Question: I use curl to get a feed from the facebook graph :
'''
$ch = curl_init();
$options = array(
CURLOPT_URL => $url,
CURLOPT_RETURNTRANSFER => true,
CURLOPT_HEADER => false,
CURLOPT_FOLLOWLOCATION => true,
CURLOPT_ENCODING => "",
// CURLOPT_AUTOREFERER => true,
// CURLOPT_CONNECTTIMEOUT => 120,
// CURLOPT_TIMEOUT => 120,
// CURLOPT_MAXREDIRS => 10,
CURLOPT_USERAGENT => 'Mozilla/5.0 (Windows NT 6.1; WOW64; rv:25.0) Gecko/20100101 Firefox/25.0'
);
curl_setopt_array( $ch, $options );
$resultat = curl_exec($ch);
$code = curl_getinfo($ch, CURLINFO_HTTP_CODE);
curl_close($ch);
// return
$answer = array(
'response' => 'ok',
'resultat' => $resultat
);
'''
with cakePHP (i added '$this->RequestHandler->respondAs('json');').
but there is a problem in the return :

the lines are not correctly displayed, my json reader can't read this, so what is the good option to correct that ? I tried json_encode/decode but it's not better.
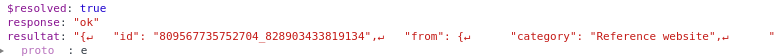
Answer: Try to decode your json and encode it again.
'$answer = '{ "key": "Your json values" }'; $answer = json_encode(json_decode($answer));'